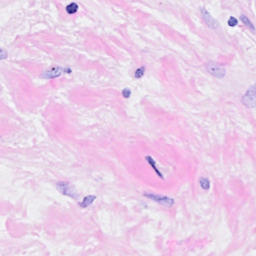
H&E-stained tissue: Breast